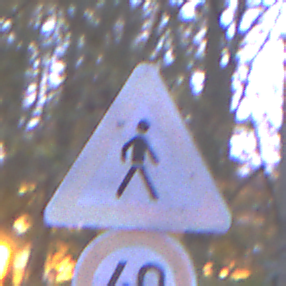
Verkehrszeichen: FussgaengerLinks
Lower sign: Geschwindigkeit40
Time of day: Night
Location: Outdoor (Suburban)
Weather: PartlyCloudy
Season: NotSpecified
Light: Artificial